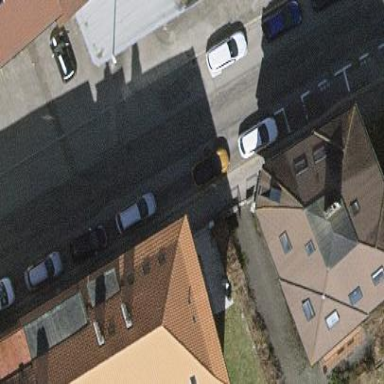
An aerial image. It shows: Street-side parallel parking area.